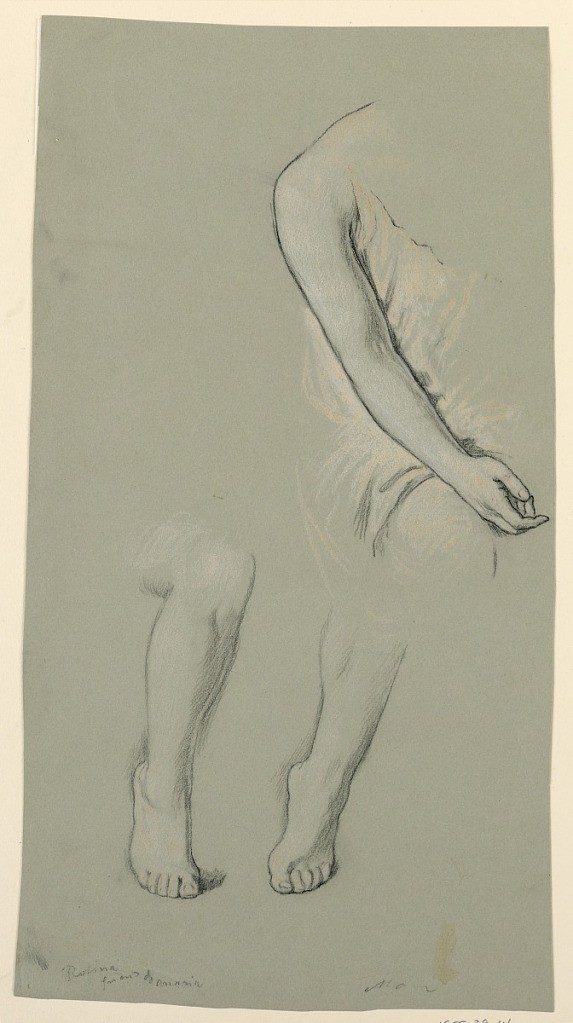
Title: Study of a model
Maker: Elihu Vedder, American, 1836 – 1923
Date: ca. 1885
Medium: Pastel crayon on paper
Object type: Drawing
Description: Three sketches of female figure; Above, detail of a bent right arm; Below, details of left and right legs.